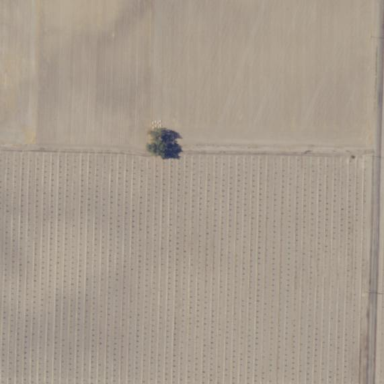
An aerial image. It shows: Farmland with fields for crop cultivation.